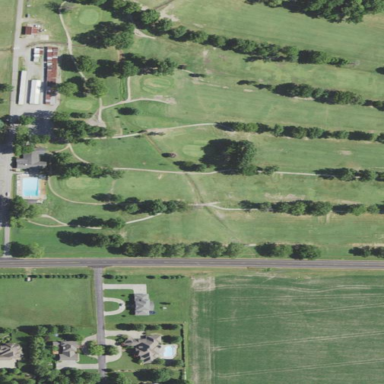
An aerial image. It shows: Golf course surrounded by greenery.